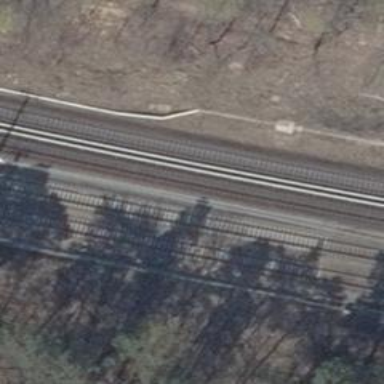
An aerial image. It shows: Railway signal.